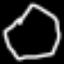
Label: octagon